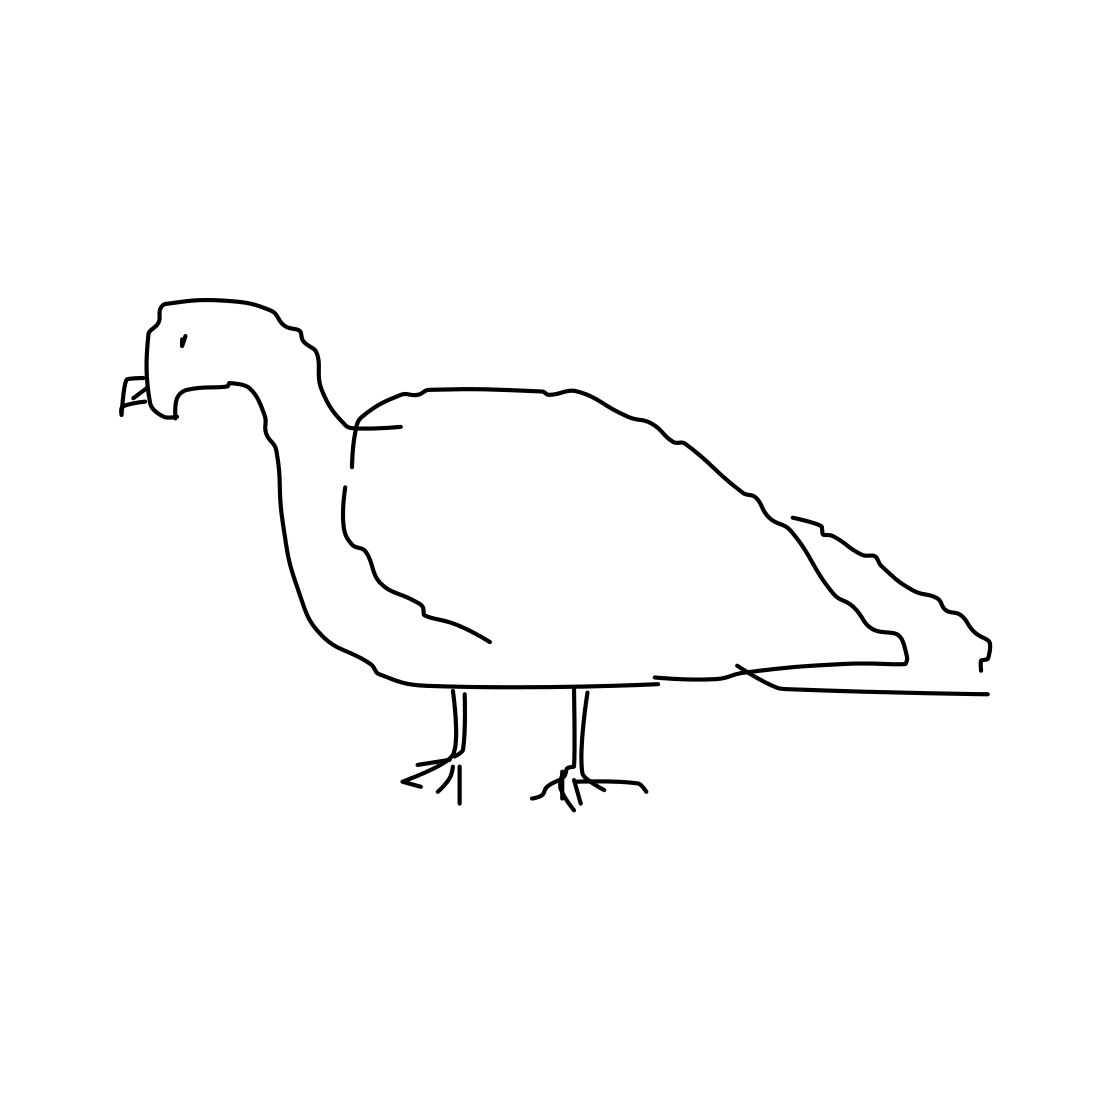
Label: pigeon